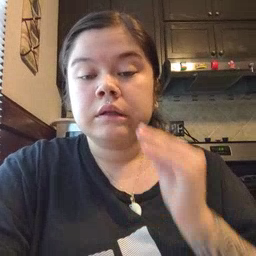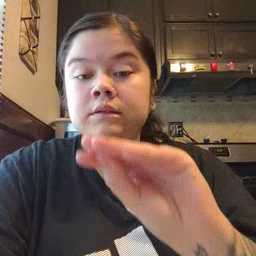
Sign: kiss